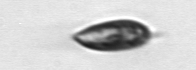
Label: Prorocentrum_triestinum